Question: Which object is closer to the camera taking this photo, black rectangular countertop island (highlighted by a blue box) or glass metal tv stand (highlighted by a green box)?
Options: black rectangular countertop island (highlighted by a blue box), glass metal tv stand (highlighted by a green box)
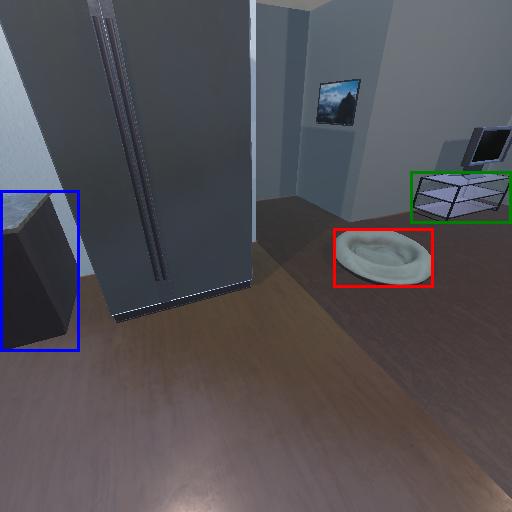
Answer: black rectangular countertop island (highlighted by a blue box)